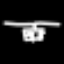
Label: fork